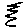
Label: zigzag